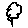
Label: flower